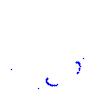
Particle: proton